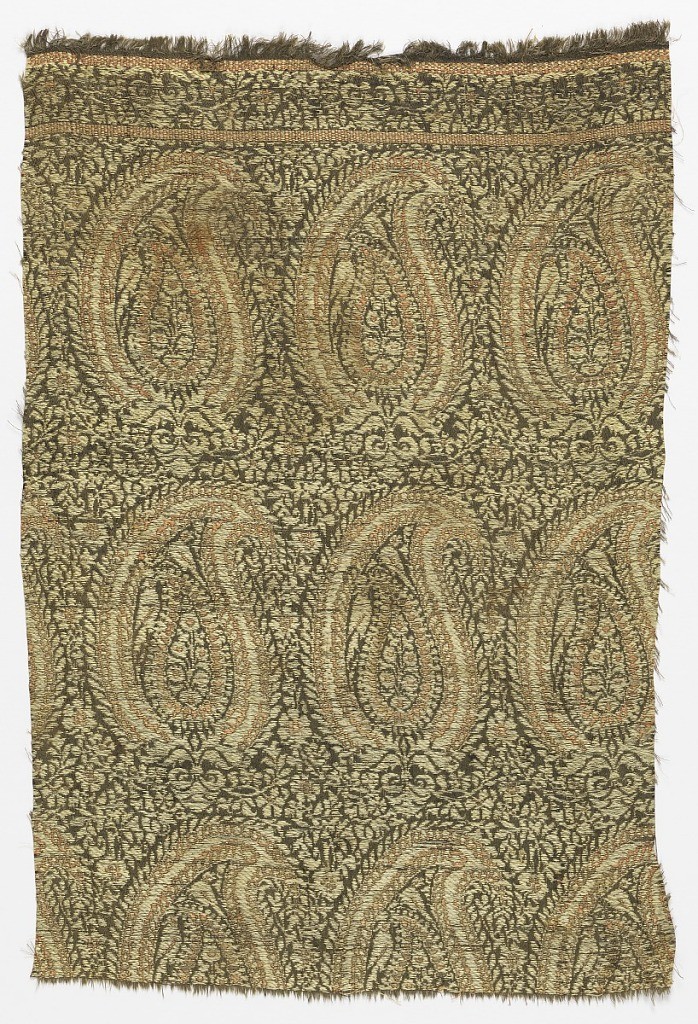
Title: Fragment
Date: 18th century
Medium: silk Technique: woven
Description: Rows of 'botehs' in blue and tan.